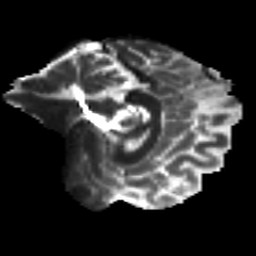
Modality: T2w
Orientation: sagittal
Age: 27
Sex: male
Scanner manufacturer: siemens
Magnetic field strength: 3 T
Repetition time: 8.8 s
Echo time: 0.085 s